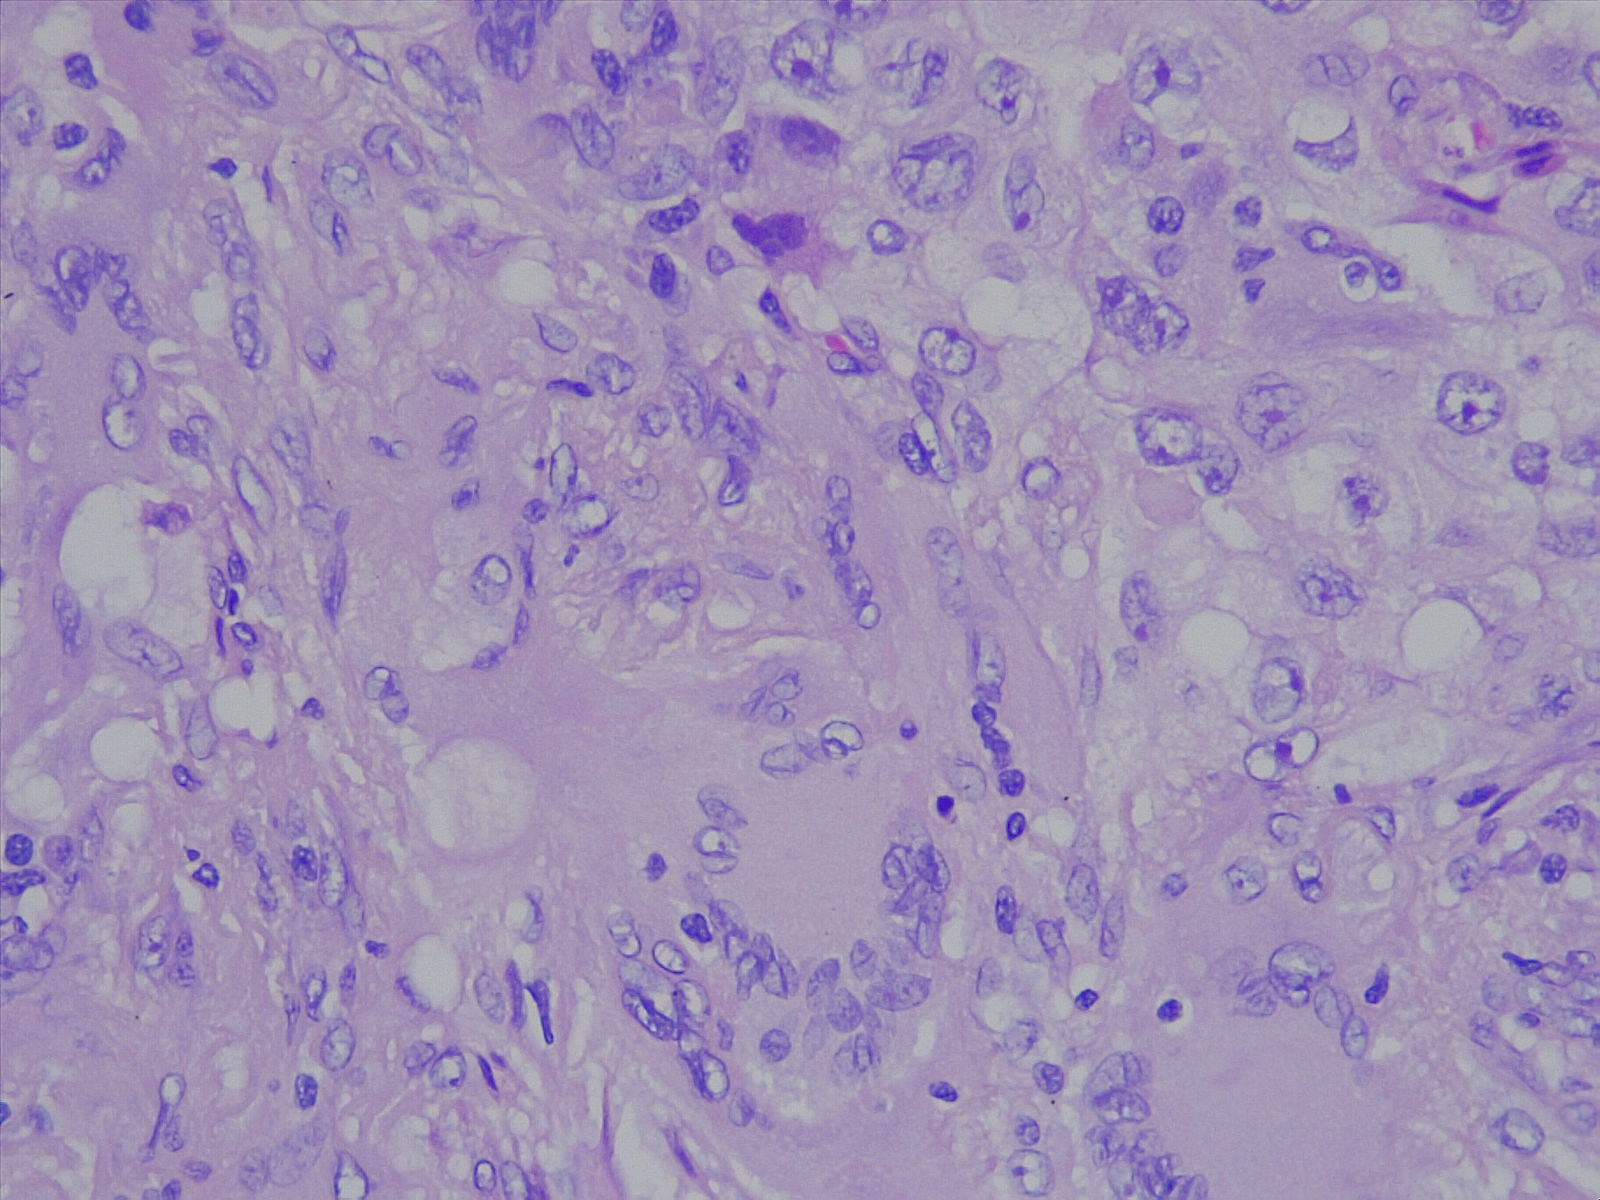
Label: lung adenocarcinoma, moderately differentiated